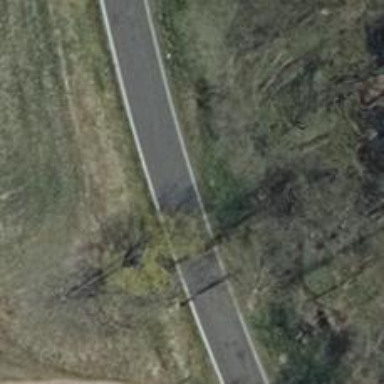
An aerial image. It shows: Tertiary road with asphalt surface.